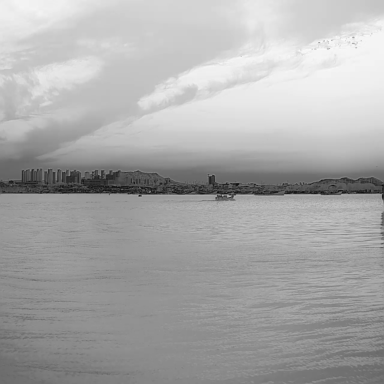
There are seven bulk_carriers in the infrared image.